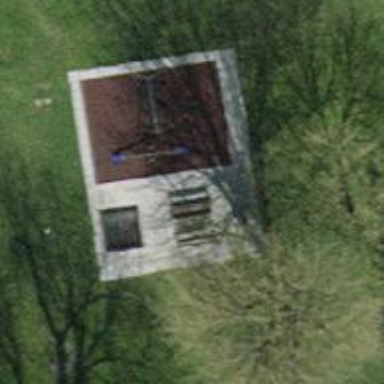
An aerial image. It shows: Seesaw in the playground.